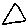
Label: triangle